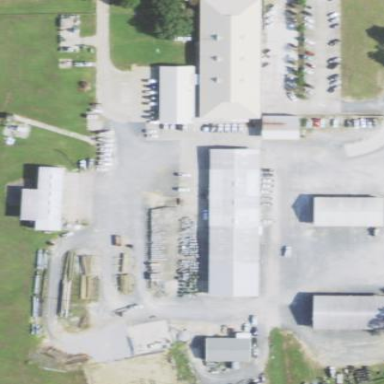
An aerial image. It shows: Industrial depot used for utility purposes.